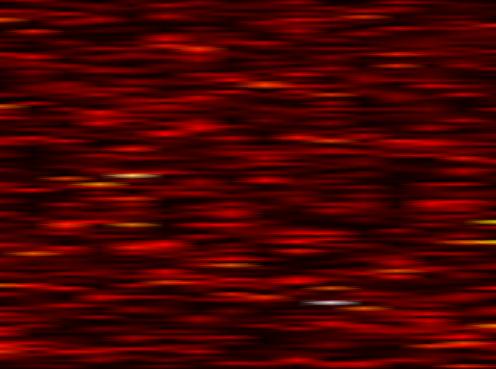
Label: OFDM